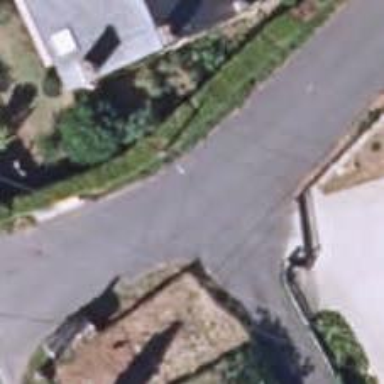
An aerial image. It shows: Smooth asphalt road in residential area.